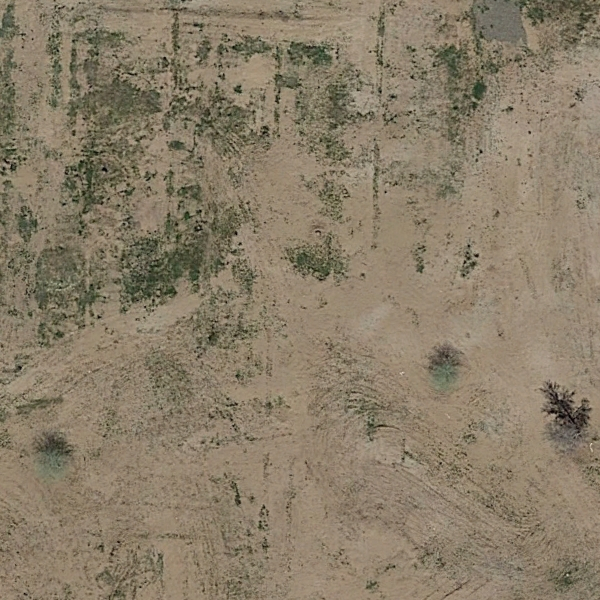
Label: BareLand